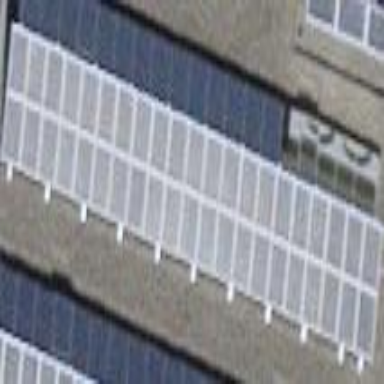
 consisting of solar photovoltaic panels."